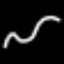
Label: squiggle